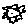
Label: sun